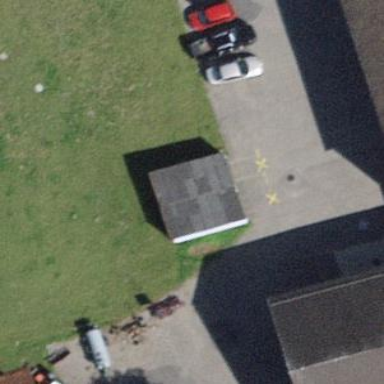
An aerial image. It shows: Garage.